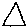
Label: triangle